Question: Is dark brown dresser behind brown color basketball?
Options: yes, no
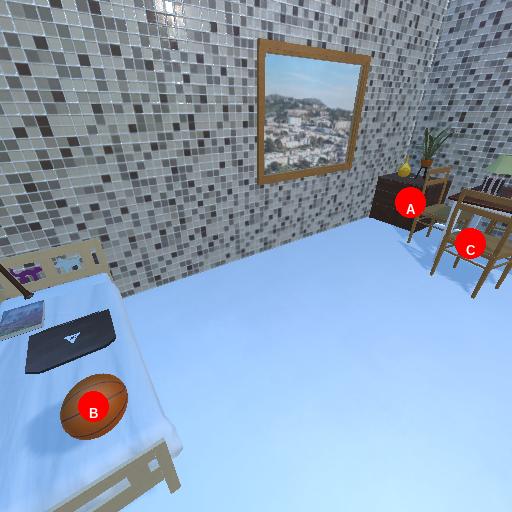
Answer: yes